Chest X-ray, AP view. Patient: 70 years old, sex F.
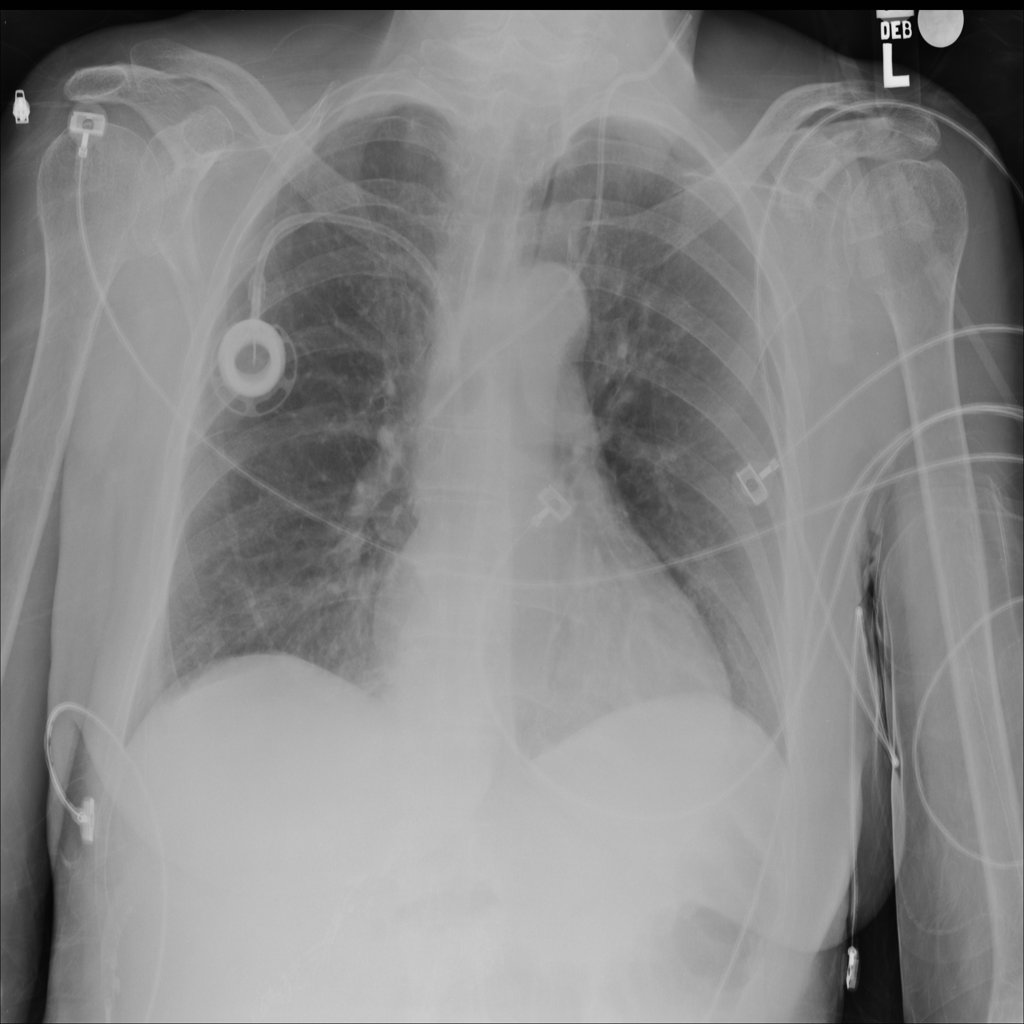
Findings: Atelectasis